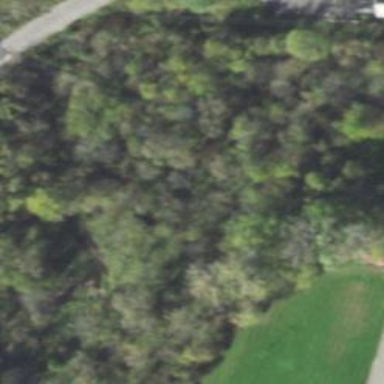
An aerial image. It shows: Footway on bridge over abandoned railway track. The historic railway was used for light rail.